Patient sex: M
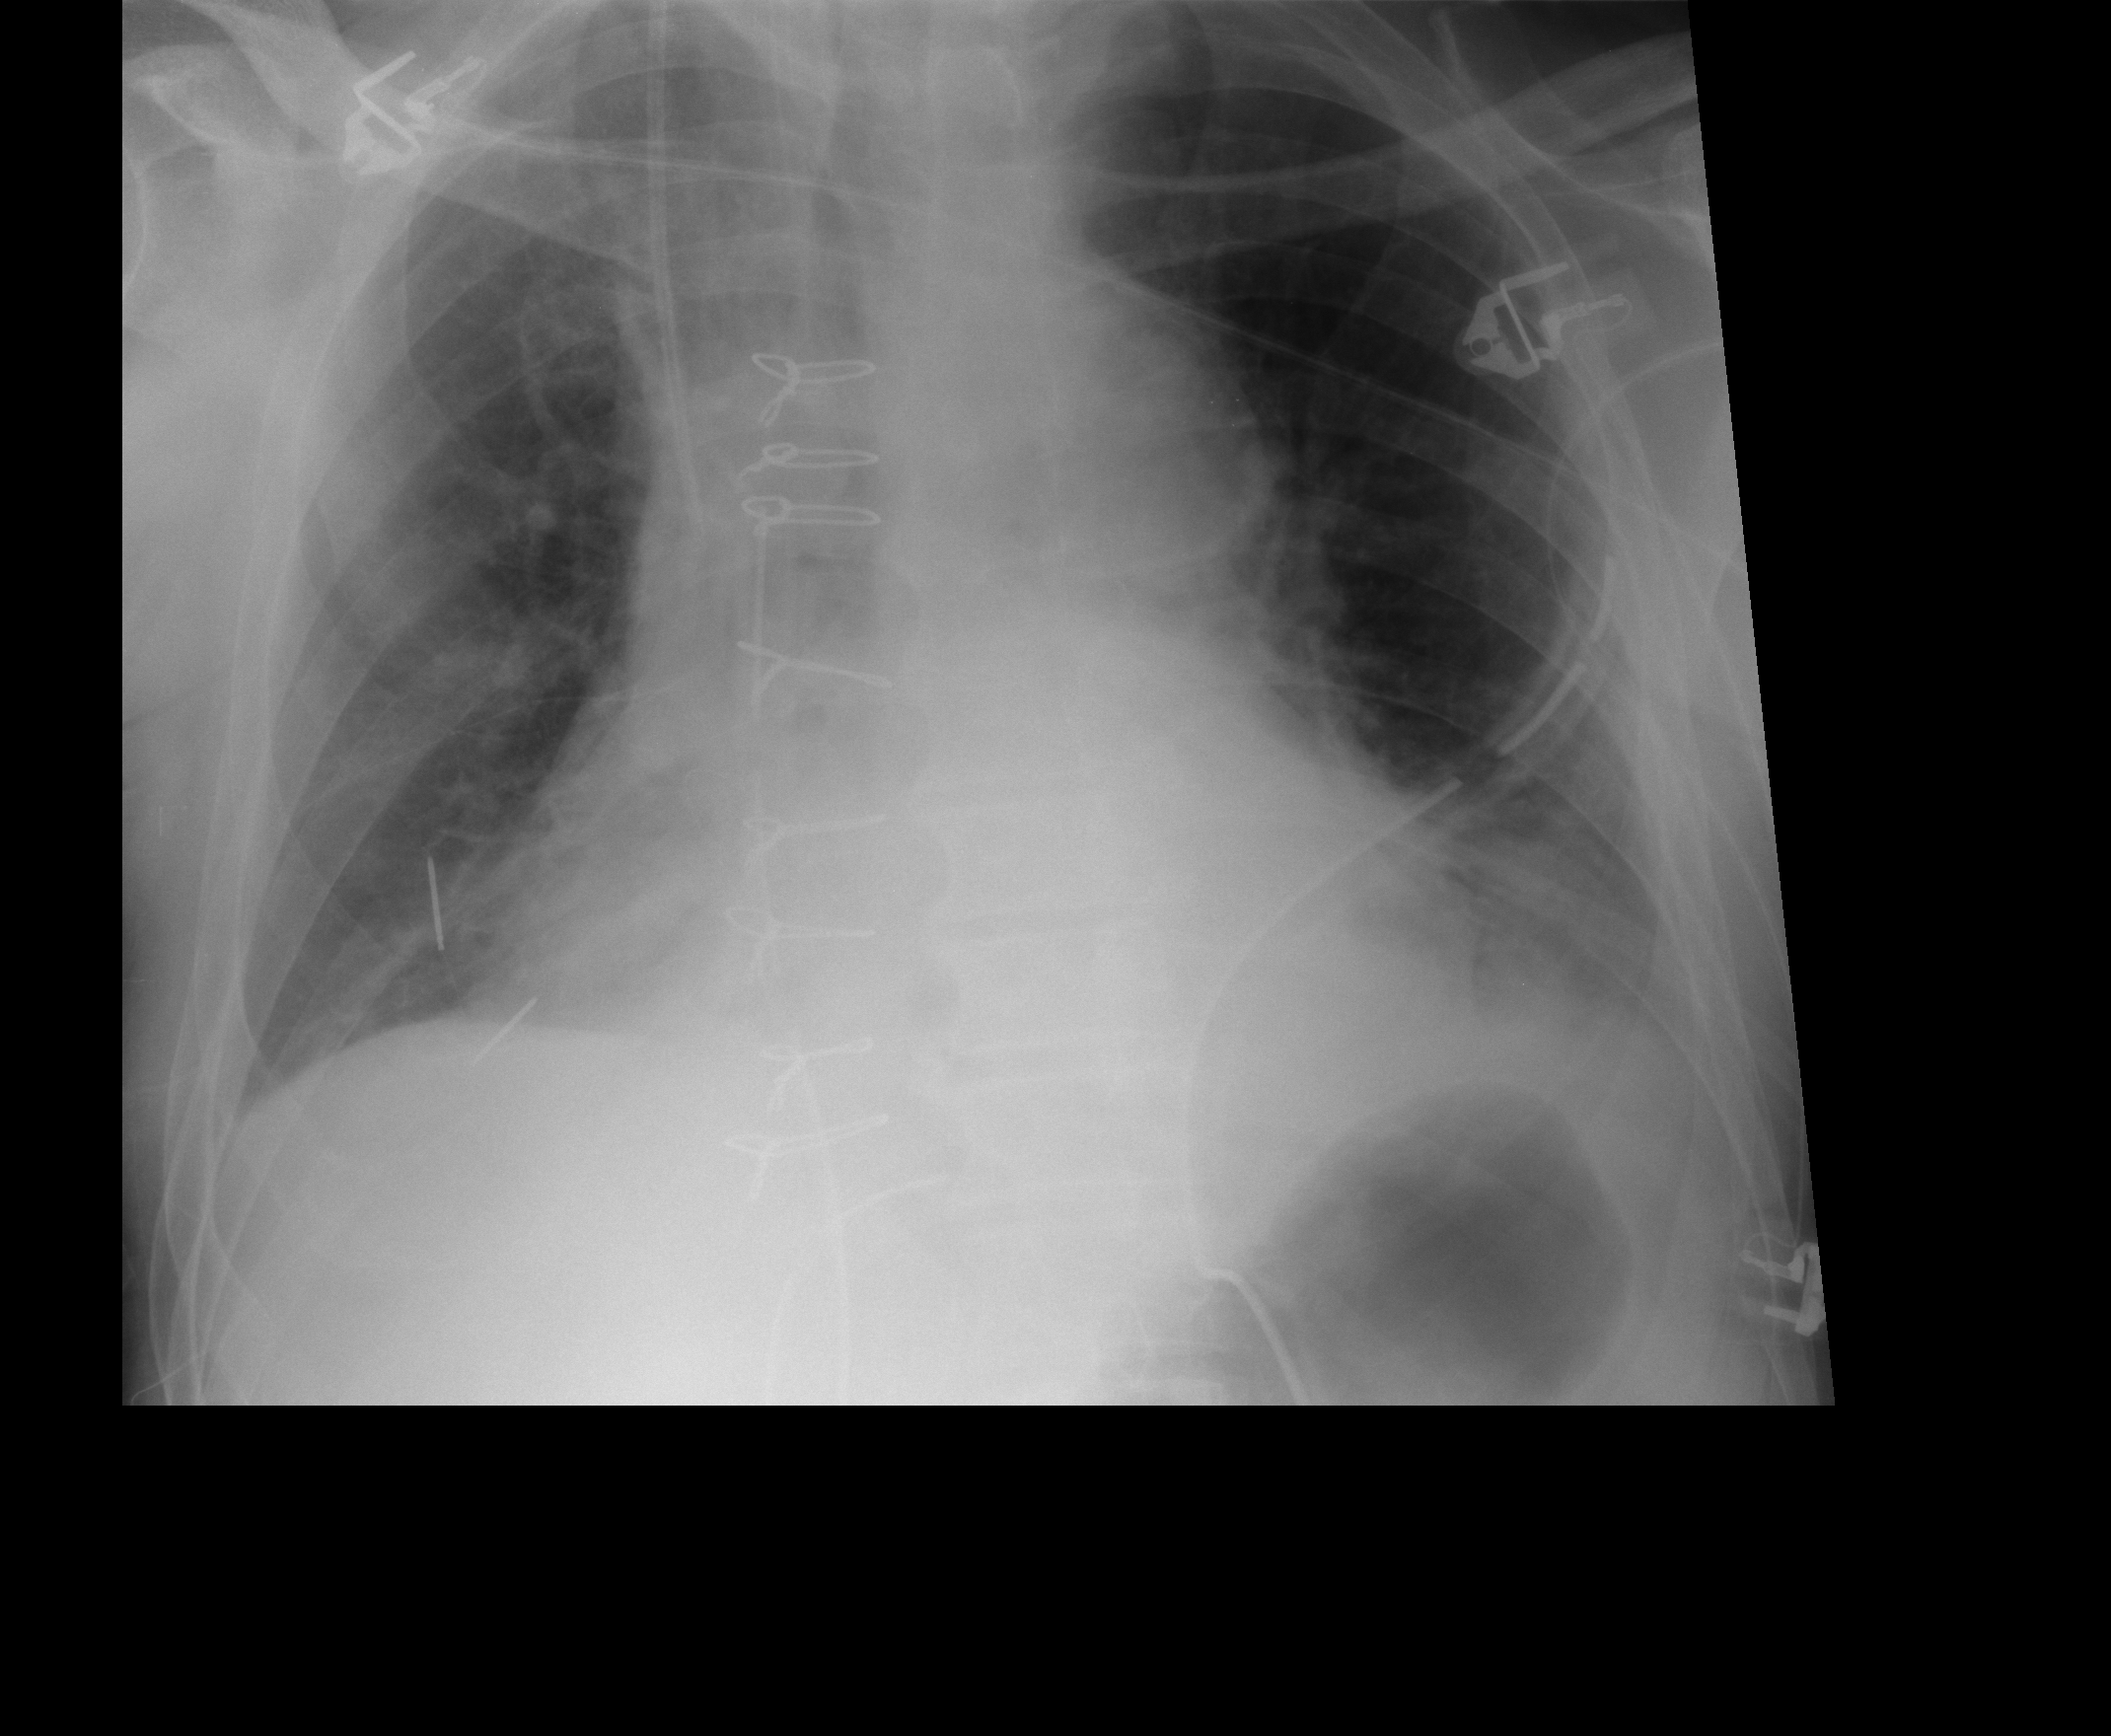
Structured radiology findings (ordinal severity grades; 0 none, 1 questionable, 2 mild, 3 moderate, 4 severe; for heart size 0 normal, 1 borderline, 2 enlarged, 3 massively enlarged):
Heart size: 2
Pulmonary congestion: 0
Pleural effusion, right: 1
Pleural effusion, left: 2
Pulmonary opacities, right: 0
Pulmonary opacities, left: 0
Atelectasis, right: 2
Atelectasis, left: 2